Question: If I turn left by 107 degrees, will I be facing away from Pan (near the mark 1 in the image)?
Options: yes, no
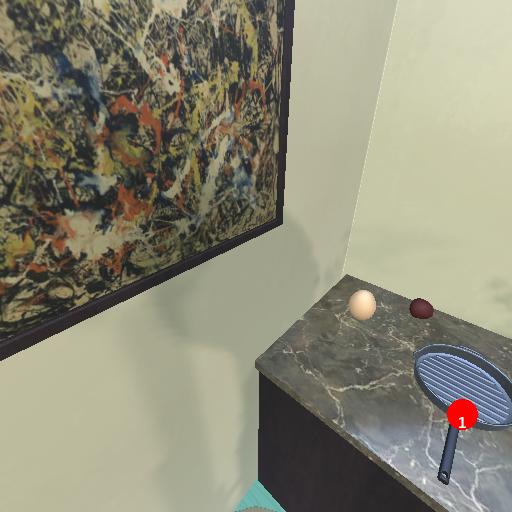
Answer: yes